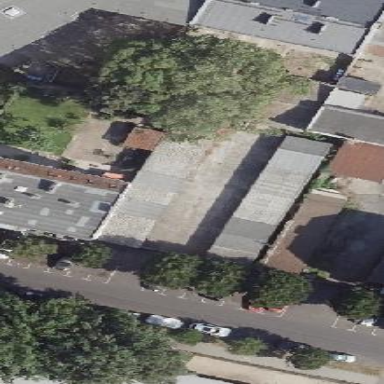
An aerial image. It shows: Group of garages.